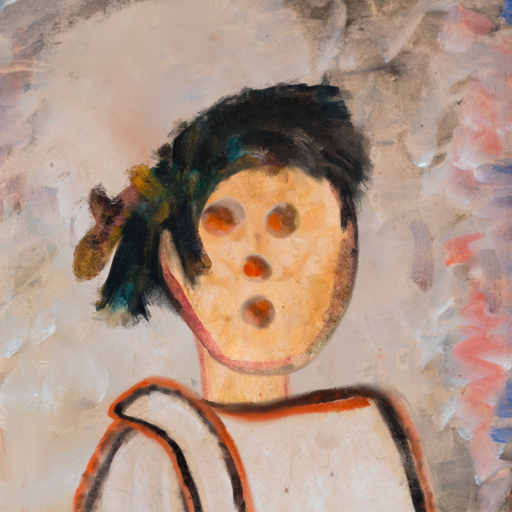
Background: Roy_Bahadur, Head And Neck Front: Childish, Face Front: Rupkatha, Bust: Roy_Bahadur, Hair Front: Pipe, Head Accessory: Blank, Second Necklace: Blank, Necklace: Blank, Baby: Blank